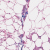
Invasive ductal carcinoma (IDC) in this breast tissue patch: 0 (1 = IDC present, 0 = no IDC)